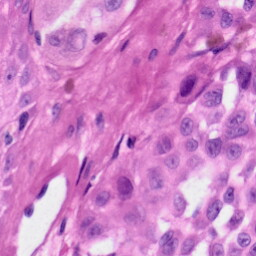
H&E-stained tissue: Skin